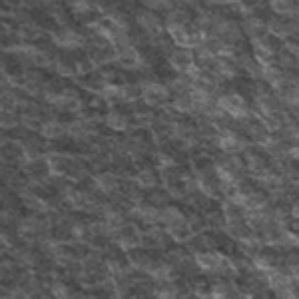
Label: frost